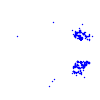
Particle: kaon